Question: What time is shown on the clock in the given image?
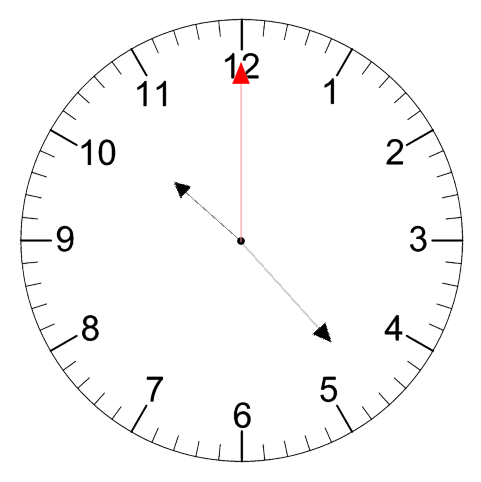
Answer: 10:23:00